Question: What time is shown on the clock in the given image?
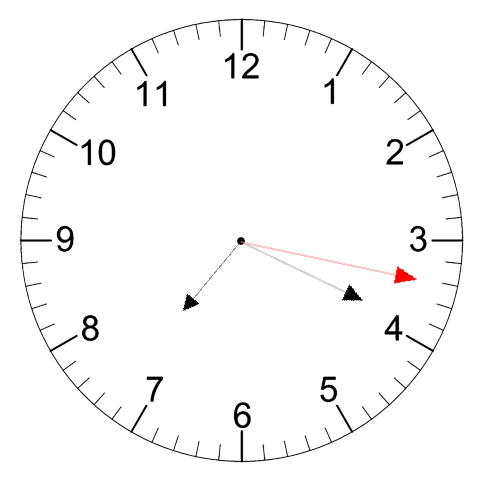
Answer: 07:19:17